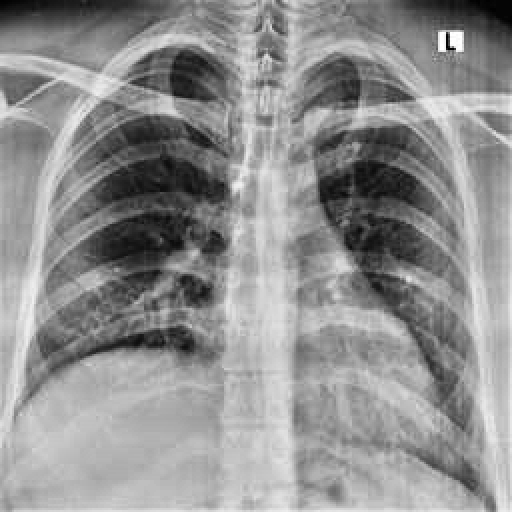
Finding: NORMAL